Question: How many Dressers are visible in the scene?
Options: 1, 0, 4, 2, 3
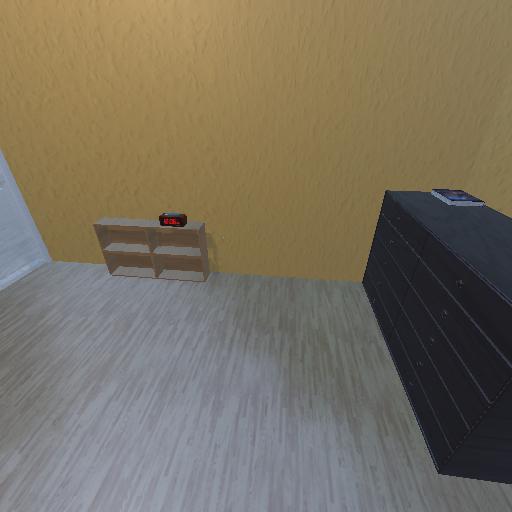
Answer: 1